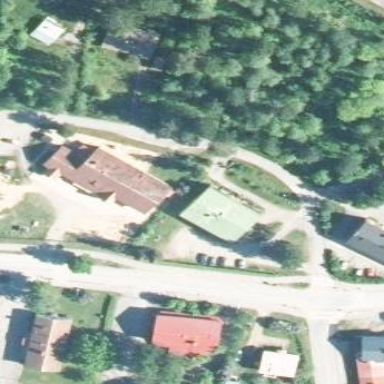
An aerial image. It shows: Kindergarten.